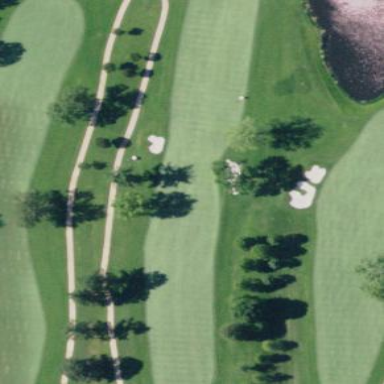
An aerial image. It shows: Grassy area designated as golf fairway.